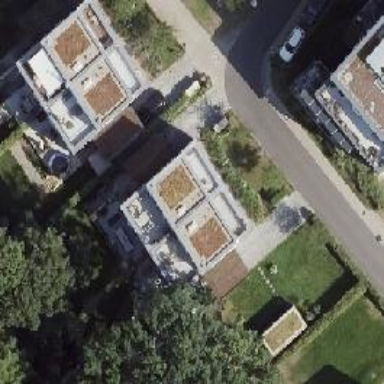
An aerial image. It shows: Brown house with flat roof.